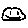
Label: smiley face